Question: I am trying to add a tooltip to a Time chart, however am experiencing very strange results:
'''
var container = document.getElementById('example2.1');
var chart = new google.visualization.Timeline(container);
var dataTable = new google.visualization.DataTable();
dataTable.addColumn({ type: 'string', id: 'Name' });
dataTable.addColumn({ type: 'date', id: 'Start' });
dataTable.addColumn({ type: 'date', id: 'End' });
dataTable.addColumn({'type': 'string', 'role': 'tooltip', 'p': {'html': true}});
'''
Do some dynamic stuff here and loop through:
'''
dataTable.addRow([$(this).attr('ows_Title'),start,end,"Status: " + $(this).attr("ows_Status")]);
chart.draw(dataTable);
'''
The chart populates perfectly, except NO tooltip!
Anyone have any ideas? Attached is my result!
Here is an image:

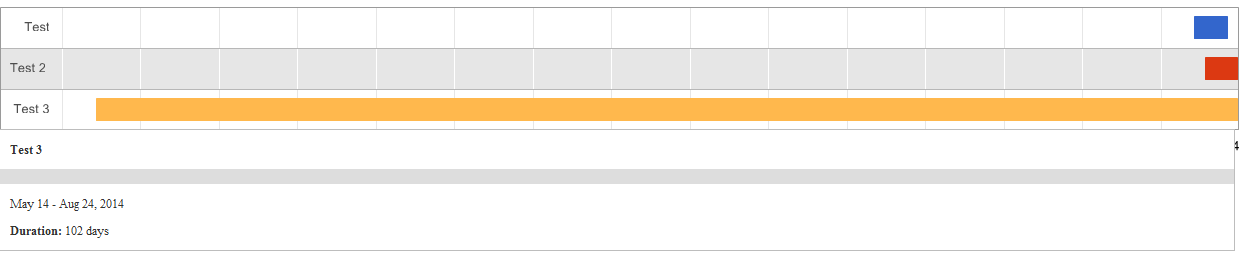
Answer: If you check on documentation, html tooltip for Timeline is not supported:
<URL>
However, you could make a workaround using onmouseover event listener and setting the tooltip according to the 'e.row' value. Here is a simple example:
'''
function myHandler(e){
if(e.row != null){
$(".google-visualization-tooltip").html(dataTable.getValue(e.row,3)).css({width:"auto",height:"auto"});
}
}
google.visualization.events.addListener(chart, 'onmouseover', myHandler);
'''
Full example : <URL>